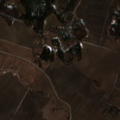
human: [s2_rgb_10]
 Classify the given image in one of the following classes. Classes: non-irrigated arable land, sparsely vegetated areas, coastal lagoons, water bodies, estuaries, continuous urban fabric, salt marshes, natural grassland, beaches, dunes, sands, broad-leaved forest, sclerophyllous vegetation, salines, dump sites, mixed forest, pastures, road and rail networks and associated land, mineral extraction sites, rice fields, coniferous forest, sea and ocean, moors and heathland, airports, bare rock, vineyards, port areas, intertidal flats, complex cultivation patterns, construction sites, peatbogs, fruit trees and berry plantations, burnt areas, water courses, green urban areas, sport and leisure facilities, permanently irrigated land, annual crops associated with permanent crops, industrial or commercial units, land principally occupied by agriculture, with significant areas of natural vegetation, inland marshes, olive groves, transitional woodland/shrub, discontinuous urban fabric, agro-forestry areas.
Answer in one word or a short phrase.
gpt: non-irrigated arable land, mixed forest